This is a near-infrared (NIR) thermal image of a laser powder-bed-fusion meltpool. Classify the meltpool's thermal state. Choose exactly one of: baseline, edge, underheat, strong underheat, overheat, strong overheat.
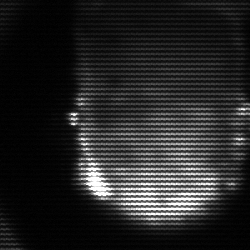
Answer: baseline